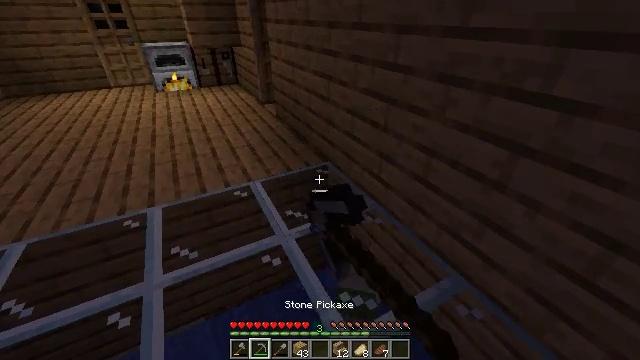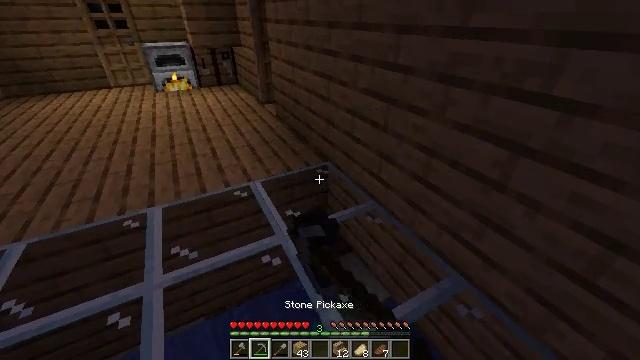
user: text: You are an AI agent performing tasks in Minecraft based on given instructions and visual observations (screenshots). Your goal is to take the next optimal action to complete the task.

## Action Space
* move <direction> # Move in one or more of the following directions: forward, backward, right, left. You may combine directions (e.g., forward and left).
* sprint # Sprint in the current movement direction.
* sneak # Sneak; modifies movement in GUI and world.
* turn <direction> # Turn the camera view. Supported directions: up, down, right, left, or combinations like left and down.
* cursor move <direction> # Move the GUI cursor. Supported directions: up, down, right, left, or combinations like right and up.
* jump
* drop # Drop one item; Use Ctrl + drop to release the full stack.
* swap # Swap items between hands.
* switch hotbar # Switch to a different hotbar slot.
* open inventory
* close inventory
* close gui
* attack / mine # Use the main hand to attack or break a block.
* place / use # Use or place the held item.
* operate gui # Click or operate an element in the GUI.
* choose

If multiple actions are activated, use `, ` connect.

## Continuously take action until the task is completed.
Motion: motion action
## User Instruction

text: Mine the glass to clear the view.
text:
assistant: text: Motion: attack / mine
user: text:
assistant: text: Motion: attack / mine